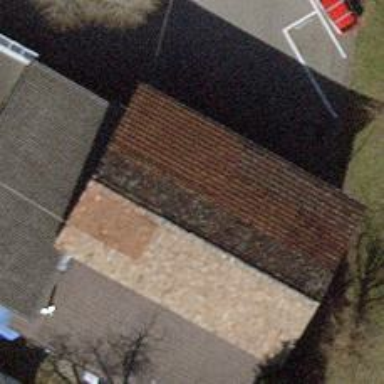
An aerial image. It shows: Car repair shop.